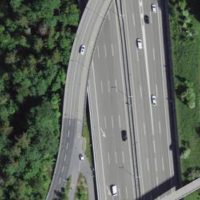
EUNIS habitat code: 57
Species observed at this site:
Fagus sylvatica
Daucus carota